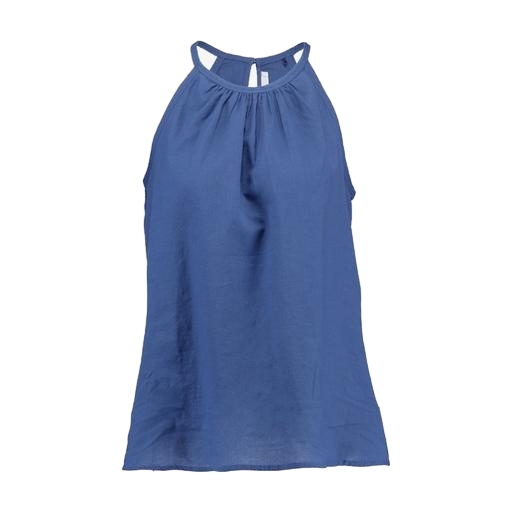
blue high-neck top, blue halter cami, high-neck top, white background